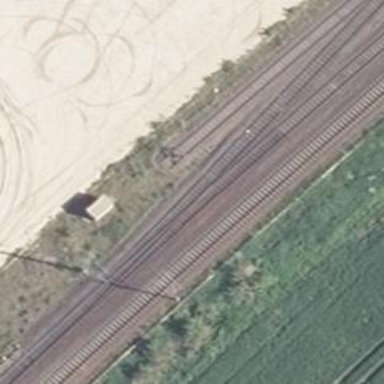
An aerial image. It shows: Railway spur service.